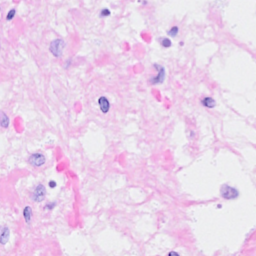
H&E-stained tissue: Breast